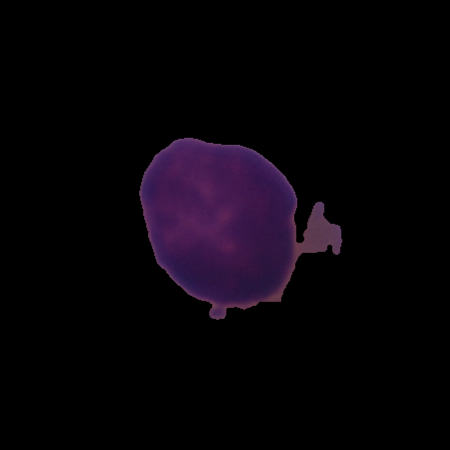
Label: healthy